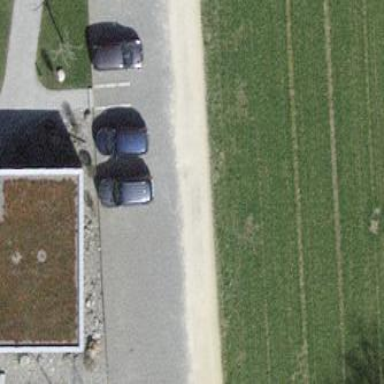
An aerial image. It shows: Parking area.